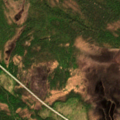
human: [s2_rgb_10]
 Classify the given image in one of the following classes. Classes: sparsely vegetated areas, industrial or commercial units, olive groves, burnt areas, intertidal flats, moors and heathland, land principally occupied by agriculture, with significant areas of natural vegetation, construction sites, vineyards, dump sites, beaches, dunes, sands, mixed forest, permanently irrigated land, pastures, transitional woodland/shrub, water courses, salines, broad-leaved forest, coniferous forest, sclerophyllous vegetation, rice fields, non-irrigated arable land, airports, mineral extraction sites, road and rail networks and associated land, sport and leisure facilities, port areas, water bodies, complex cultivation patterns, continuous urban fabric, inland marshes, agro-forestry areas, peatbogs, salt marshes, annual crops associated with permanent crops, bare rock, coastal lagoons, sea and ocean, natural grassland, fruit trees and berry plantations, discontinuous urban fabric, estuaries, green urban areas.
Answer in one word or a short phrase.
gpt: coniferous forest, mixed forest, transitional woodland/shrub, peatbogs